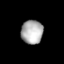
Tissue: lung
Cell type: Myeloid cells
Senescence score: 0.2254
Nuclear area (px): 511
Mean DAPI intensity: 174.519